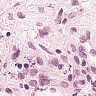
Metastatic tissue present: no